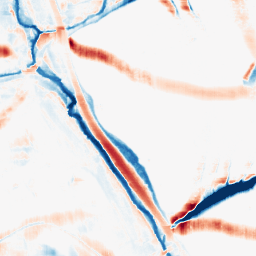
Category: morphological
Decomposition family: morphological_rect
Decomposition parameters: operation: average
width: 20
height: 20
Upsampling method: linear_exact
Upsampling parameters: scale: 4
Upsampling scale: 4